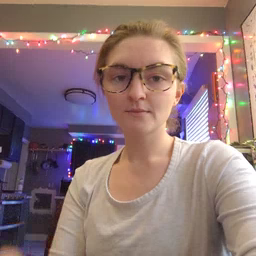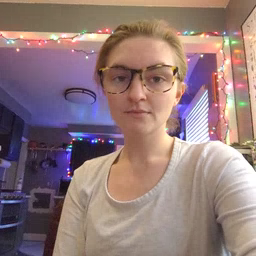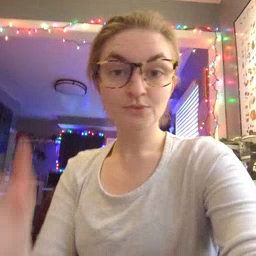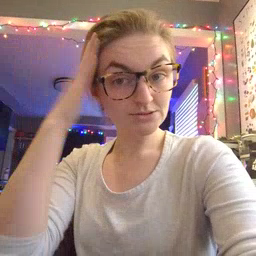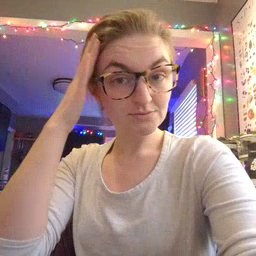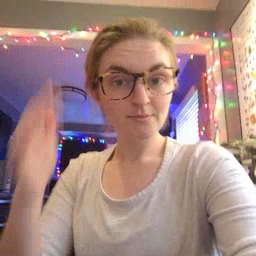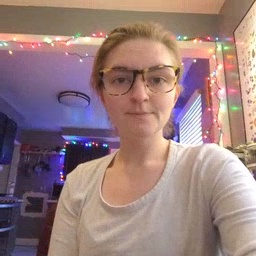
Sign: hat